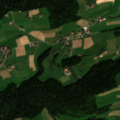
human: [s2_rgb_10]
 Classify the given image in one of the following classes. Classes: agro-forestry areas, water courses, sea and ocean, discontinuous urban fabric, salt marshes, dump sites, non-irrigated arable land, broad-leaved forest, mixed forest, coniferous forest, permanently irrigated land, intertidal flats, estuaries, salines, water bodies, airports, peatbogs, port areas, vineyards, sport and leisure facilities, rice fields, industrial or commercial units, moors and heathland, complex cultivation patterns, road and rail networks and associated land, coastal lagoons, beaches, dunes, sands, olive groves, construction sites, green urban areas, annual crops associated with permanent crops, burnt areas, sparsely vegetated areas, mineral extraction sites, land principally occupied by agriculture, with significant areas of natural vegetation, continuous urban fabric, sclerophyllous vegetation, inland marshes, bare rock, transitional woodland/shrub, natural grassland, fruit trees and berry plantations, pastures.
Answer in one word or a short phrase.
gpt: non-irrigated arable land, complex cultivation patterns, coniferous forest